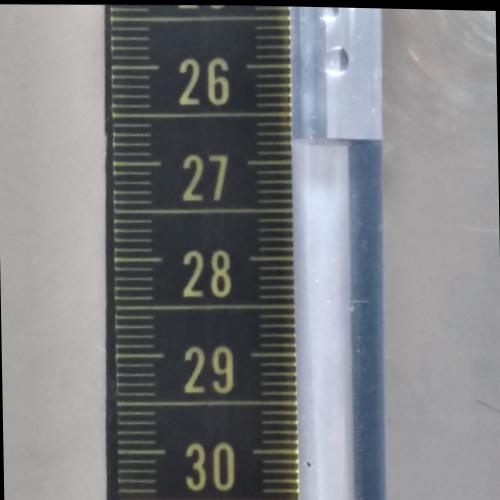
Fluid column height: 26.8 cm